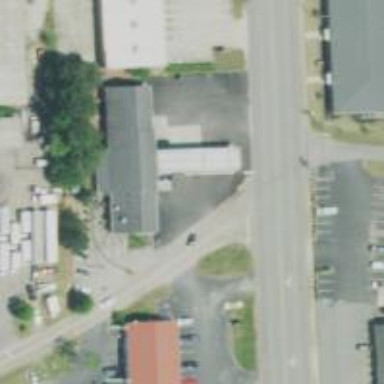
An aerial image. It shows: Convenience shop.